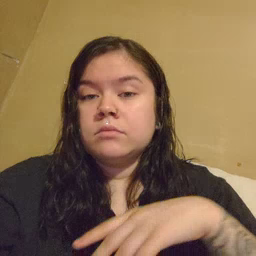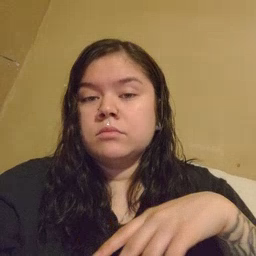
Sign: doll